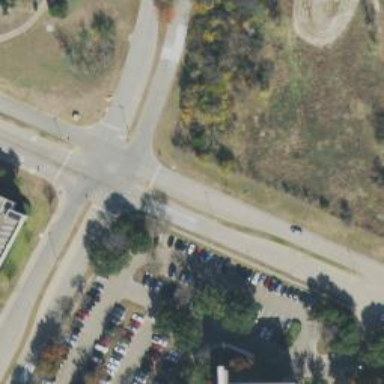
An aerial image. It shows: Tertiary road with separate sidewalk.